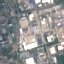
Land use / land cover: Industrial